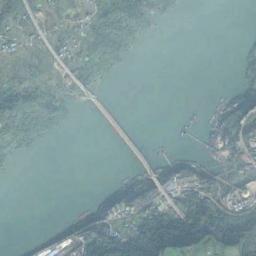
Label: bridge